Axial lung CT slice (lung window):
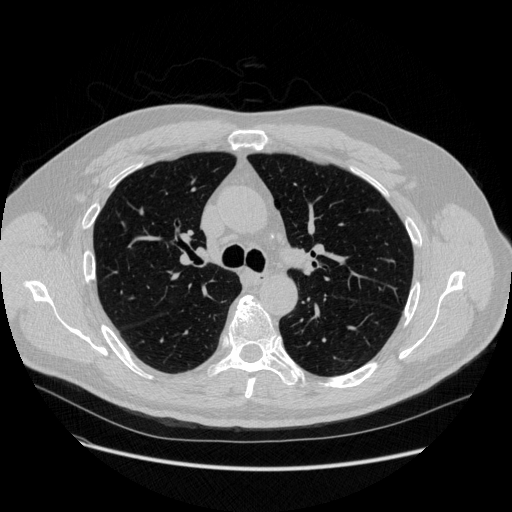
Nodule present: no